Question: Here is the code on which I set my handler for 'SIGABRT' signal then I call 'abort()' but handler does not get trigered, instead program gets aborted, why?
'''
#include <iostream>
#include <csignal>
using namespace std;
void Triger(int x)
{
cout << "Function triger" << endl;
}
int main()
{
signal(SIGABRT, Triger);
abort();
cin.ignore();
return 0;
}
'''

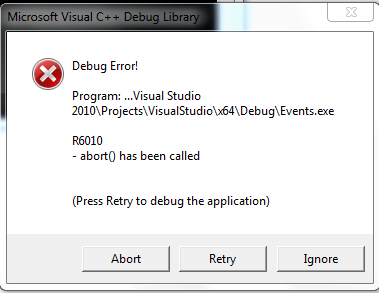
Answer: As others have said, you cannot have abort() return and allow execution to continue normally. What you can do however is protect a piece of code that might call abort by a structure akin to a try catch. Execution of the code will be aborted but the rest of the program can continue. Here is a demo:
'''
#include <csetjmp>
#include <csignal>
#include <cstdlib>
#include <iostream>
jmp_buf env;
void on_sigabrt (int signum)
{
signal (signum, SIG_DFL);
longjmp (env, 1);
}
void try_and_catch_abort (void (*func)(void))
{
if (setjmp (env) == 0) {
signal(SIGABRT, &on_sigabrt);
(*func)();
signal (SIGABRT, SIG_DFL);
}
else {
std::cout << "aborted
";
}
}
void do_stuff_aborted ()
{
std::cout << "step 1
";
abort();
std::cout << "step 2
";
}
void do_stuff ()
{
std::cout << "step 1
";
std::cout << "step 2
";
}
int main()
{
try_and_catch_abort (&do_stuff_aborted);
try_and_catch_abort (&do_stuff);
}
'''